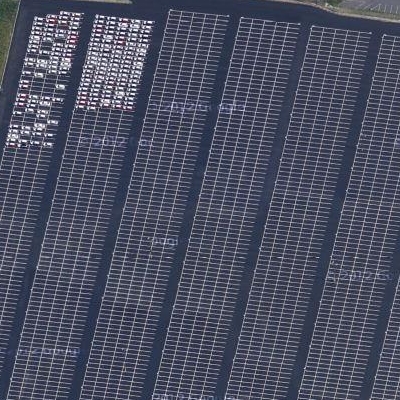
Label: Parking